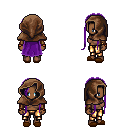
a pixel art fantasy rpg character, female body template, human, dark skin, gold arm armor, gold greaves, purple extra-long hairstyle, cloth hood, leather bracers, brown slippers, four views (front, back, left, right), 2x2 character sprite sheet, small pixel art, hard edges, no anti-aliasing